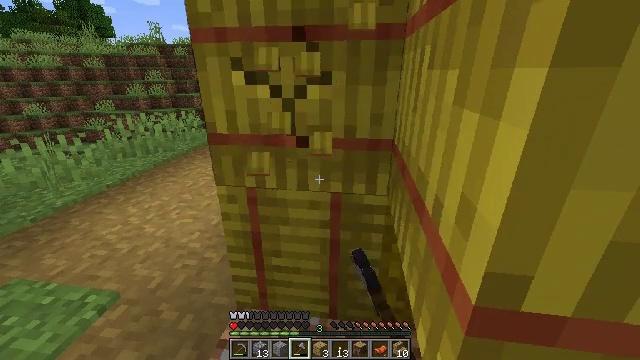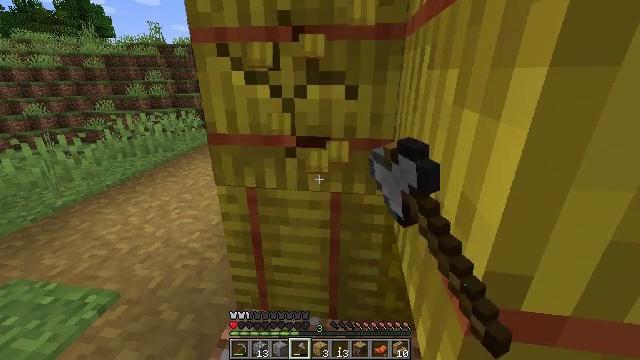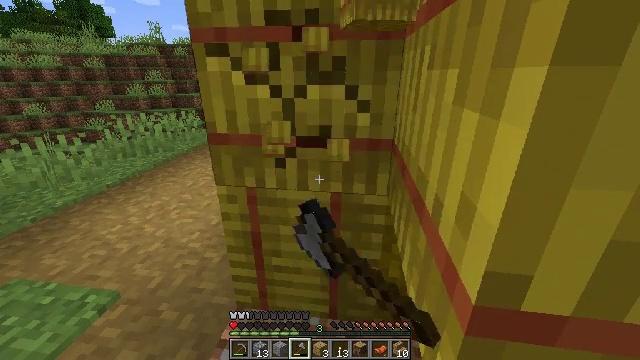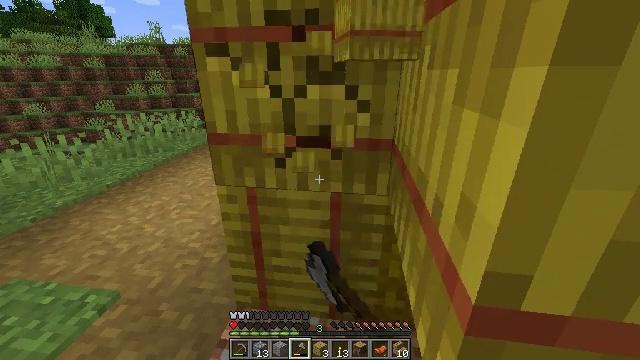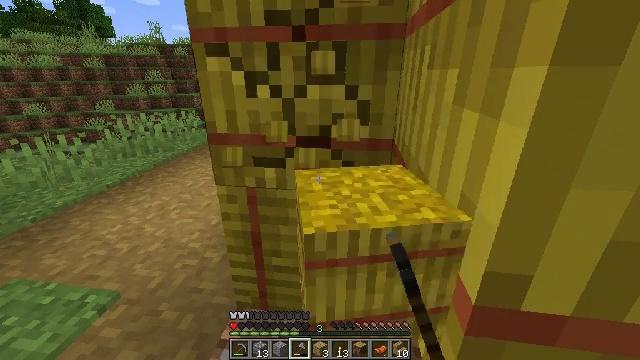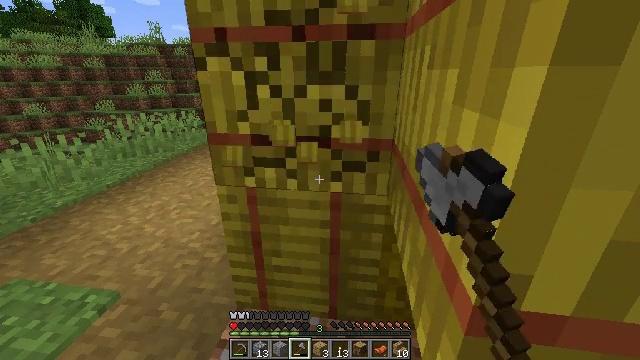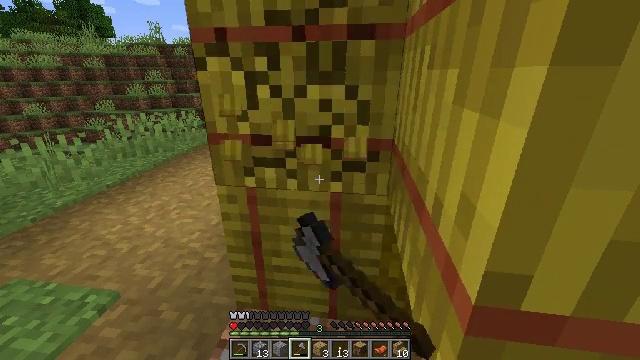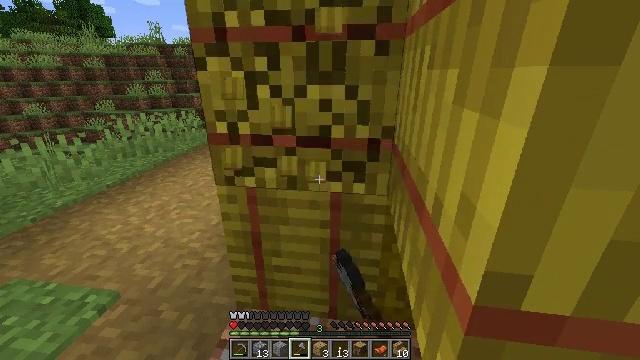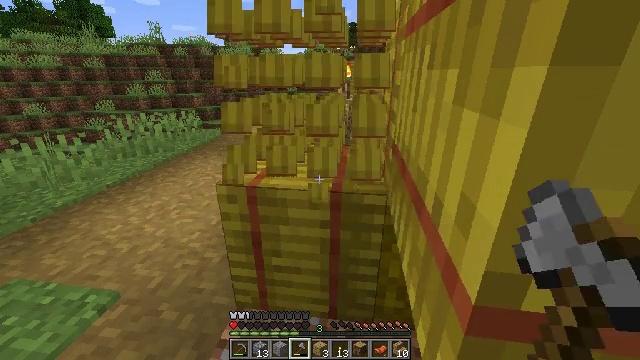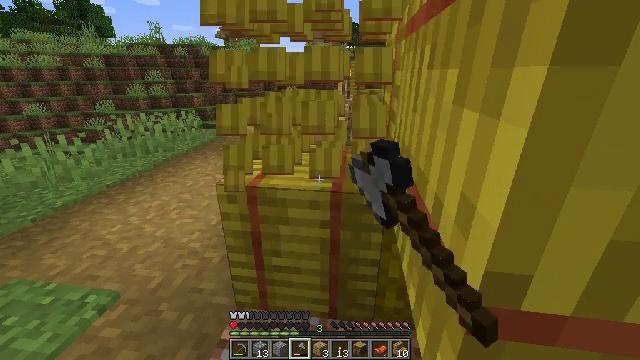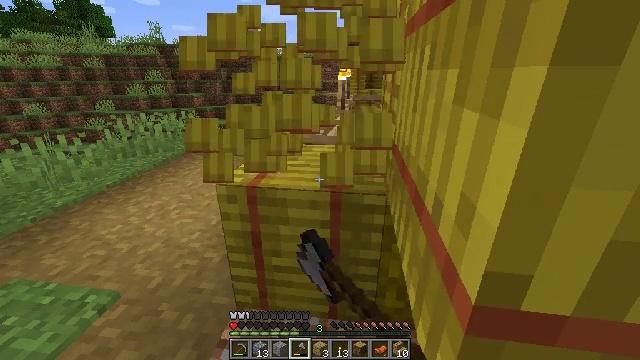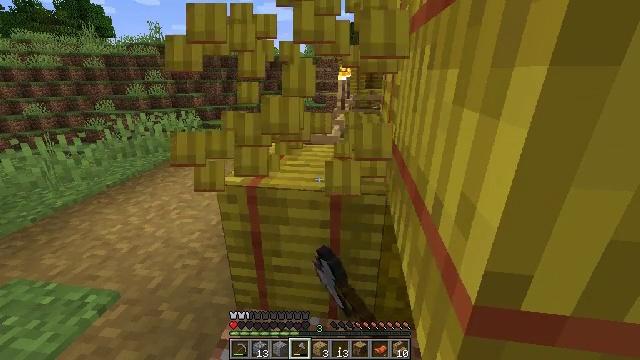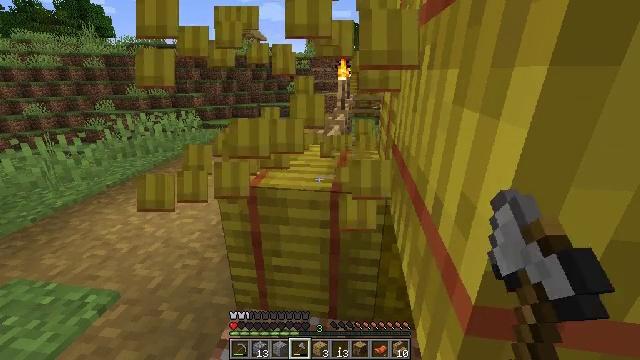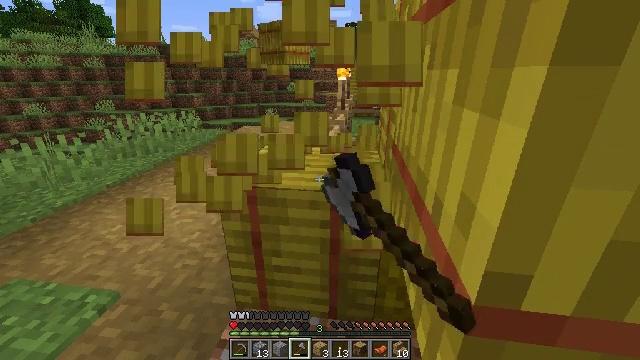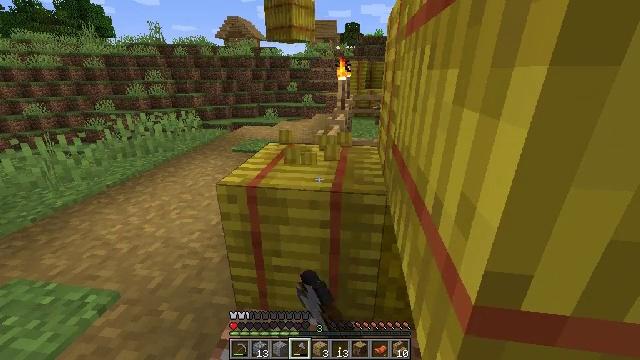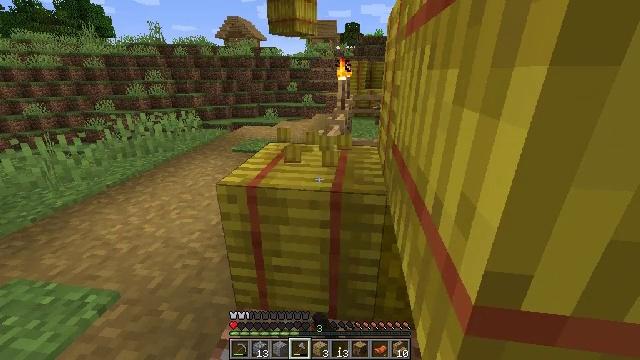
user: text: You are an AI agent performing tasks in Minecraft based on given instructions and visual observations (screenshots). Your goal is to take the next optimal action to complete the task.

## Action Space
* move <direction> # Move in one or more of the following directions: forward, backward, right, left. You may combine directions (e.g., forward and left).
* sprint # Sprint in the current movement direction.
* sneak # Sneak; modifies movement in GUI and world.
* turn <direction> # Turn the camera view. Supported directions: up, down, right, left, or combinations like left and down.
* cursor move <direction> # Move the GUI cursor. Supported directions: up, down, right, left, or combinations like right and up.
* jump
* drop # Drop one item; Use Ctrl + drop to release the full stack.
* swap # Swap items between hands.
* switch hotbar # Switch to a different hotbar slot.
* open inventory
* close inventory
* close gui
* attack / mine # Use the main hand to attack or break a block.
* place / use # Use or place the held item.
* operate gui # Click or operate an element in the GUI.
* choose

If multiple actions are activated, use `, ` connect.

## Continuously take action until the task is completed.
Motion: motion action
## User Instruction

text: Mine a hay block from the field.
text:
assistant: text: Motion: attack / mine
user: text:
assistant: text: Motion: attack / mine
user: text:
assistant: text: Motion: attack / mine
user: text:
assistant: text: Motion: attack / mine
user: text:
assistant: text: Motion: attack / mine
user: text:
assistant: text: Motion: attack / mine
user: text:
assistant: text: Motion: attack / mine
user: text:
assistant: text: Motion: attack / mine
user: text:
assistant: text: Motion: attack / mine
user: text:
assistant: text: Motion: attack / mine
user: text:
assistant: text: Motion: attack / mine
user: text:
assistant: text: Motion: attack / mine
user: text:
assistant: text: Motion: attack / mine
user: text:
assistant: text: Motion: attack / mine
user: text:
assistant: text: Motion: attack / mine
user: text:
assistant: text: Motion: attack / mine
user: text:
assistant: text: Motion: attack / mine
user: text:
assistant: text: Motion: attack / mine
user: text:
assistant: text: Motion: attack / mine
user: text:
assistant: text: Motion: attack / mine
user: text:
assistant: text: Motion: attack / mine
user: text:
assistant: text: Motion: attack / mine
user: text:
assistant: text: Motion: attack / mine
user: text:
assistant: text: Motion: attack / mine
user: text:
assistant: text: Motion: attack / mine
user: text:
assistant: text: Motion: attack / mine
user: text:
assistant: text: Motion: attack / mine
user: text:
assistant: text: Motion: turn down, attack / mine
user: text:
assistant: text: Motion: attack / mine
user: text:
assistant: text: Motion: attack / mine